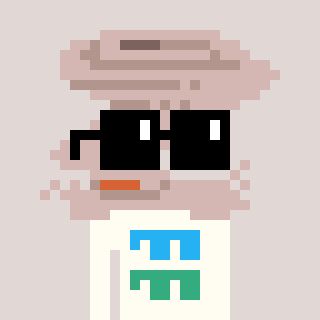
a pixel art character with square black sunglasses, a tornado-shaped head and a grayscale-colored body on a warm background